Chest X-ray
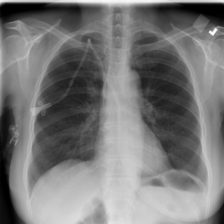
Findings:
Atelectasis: negative
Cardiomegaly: negative
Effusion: negative
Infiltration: negative
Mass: negative
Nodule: negative
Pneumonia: negative
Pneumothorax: negative
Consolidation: negative
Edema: negative
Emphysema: negative
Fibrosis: negative
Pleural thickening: negative
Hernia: negative